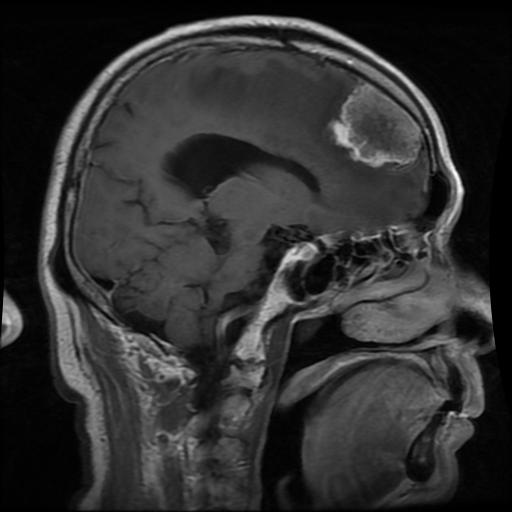
Label: meningioma